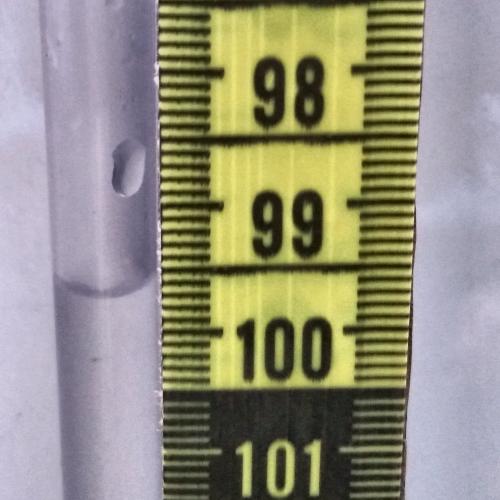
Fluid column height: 99.7 cm